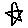
Label: star